Question: I write a script by referencing <URL>
my code is
'''
<script src="https://raw.github.com/mrdoob/three.js/master/build/three.js"></script>
<script>
var text = "my text",
height = 20,
size = 70,
hover = 30,
curveSegments = 4,
bevelThickness = 2,
bevelSize = 1.5,
bevelSegments = 3,
bevelEnabled = true,
font = "optimer", // helvetiker, optimer, gentilis, droid sans, droid serif
weight = "bold", // normal bold
style = "normal"; // normal italic
var scene = new THREE.Scene();
var camera = new THREE.PerspectiveCamera(75, window.innerWidth/window.innerHeight, 0.1, 1000);
var renderer = new THREE.WebGLRenderer();
renderer.setSize(window.innerWidth, window.innerHeight);
document.body.appendChild(renderer.domElement);
var textGeo = new THREE.TextGeometry( text, {
size: size,
height: height,
curveSegments: curveSegments,
font: font,
weight: weight,
style: style,
bevelThickness: bevelThickness,
bevelSize: bevelSize,
bevelEnabled: bevelEnabled,
});
// var geometry = new THREE.CubeGeometry(10,10,1);
var material = new THREE.MeshBasicMaterial({color: 0x11ff00});
var textGeo = new THREE.Mesh(textGeo, material);
scene.add(textGeo);
camera.position.z = 10;
function render() {
requestAnimationFrame(render);
textGeo.rotation.x += 0.01;
textGeo.rotation.y += 0.01;
renderer.render(scene, camera);
}
render();
</script>
'''
i can make cube and other geometry by changing the code slightly. But i cant make 3d text
using this script.
whats the problem with this code?
 please help me
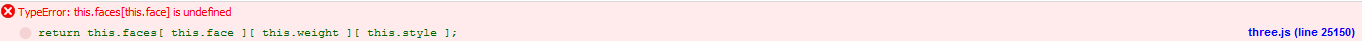
Answer: You need to load a font file using a pattern like so:
'''
var loader = new THREE.FontLoader();
loader.load( 'fonts/helvetiker_regular.typeface.json', function ( font ) {
// your code here
} );
'''
See, for example, this three.js example:
<URL>
Also, I'd advise against assigning the same variable name to both your geometry and your mesh.
three.js r.128